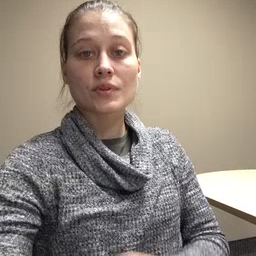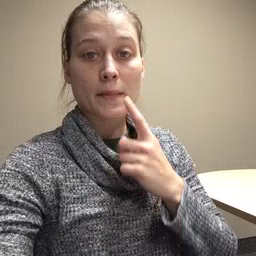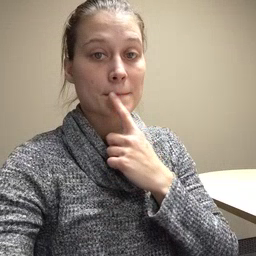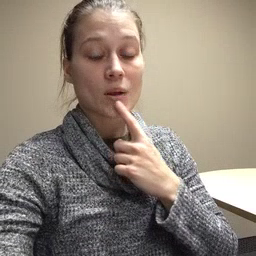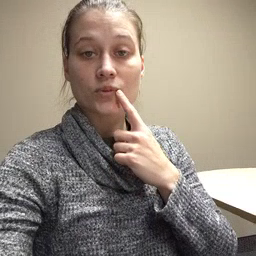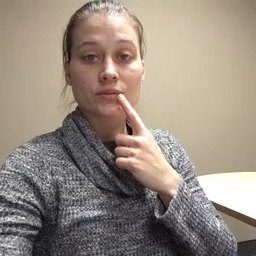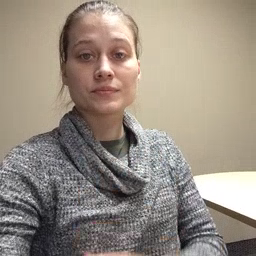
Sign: mouth